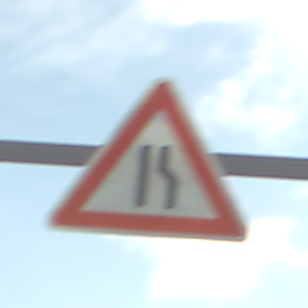
Verkehrszeichen: EinseitigVerengteFahrbahnRechts
Umgebung: Outdoor, RoadRail
Tageszeit: Midday
Wetter: PartlyCloudy
Licht: Natural
Jahreszeit: NotSpecified
Kontrast: HighContrast